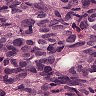
Metastatic tissue present: yes